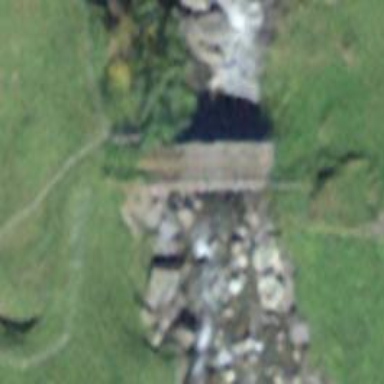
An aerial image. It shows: Path on bridge.